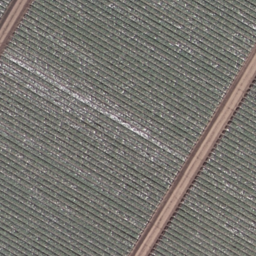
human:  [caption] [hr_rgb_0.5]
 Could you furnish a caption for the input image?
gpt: It is a piece of farmland .

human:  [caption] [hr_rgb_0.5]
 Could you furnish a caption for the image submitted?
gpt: There is a piece of farmland .

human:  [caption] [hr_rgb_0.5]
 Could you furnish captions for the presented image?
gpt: There is a piece of cropland .

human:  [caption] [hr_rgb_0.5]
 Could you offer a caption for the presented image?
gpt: It is a piece of cropland .

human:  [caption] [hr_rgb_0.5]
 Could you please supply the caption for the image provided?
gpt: Here is a piece of farmland .